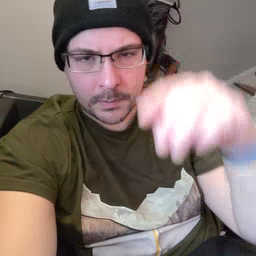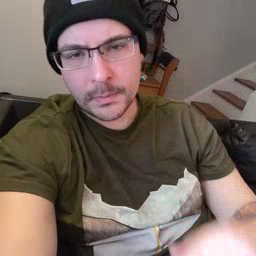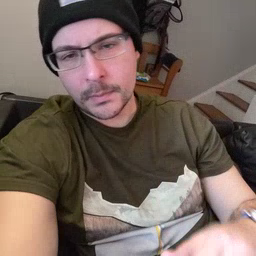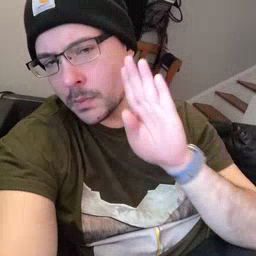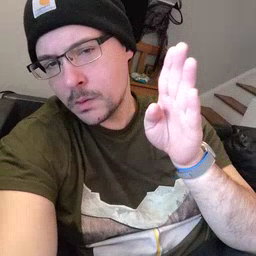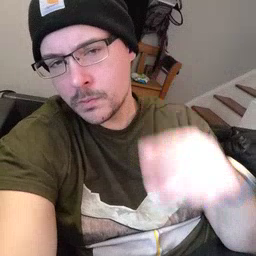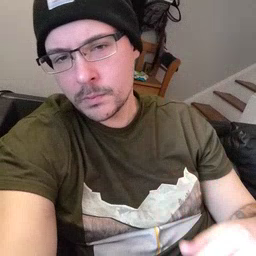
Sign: hello